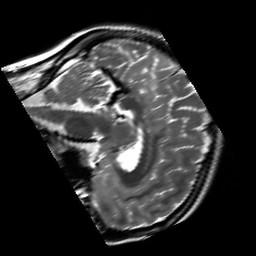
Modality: T2w
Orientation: sagittal
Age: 23
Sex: female
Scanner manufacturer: siemens
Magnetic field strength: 3 T
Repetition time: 7 s
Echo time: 0.09 s